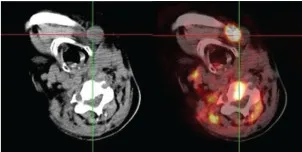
Imaging performance. (A, B) Eight months after the second surgery, the patient's PET/CT examination suggested tumor recurrence and metastasis with multiple lymph node metastases in the left side of the neck.
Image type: radiology (pet)